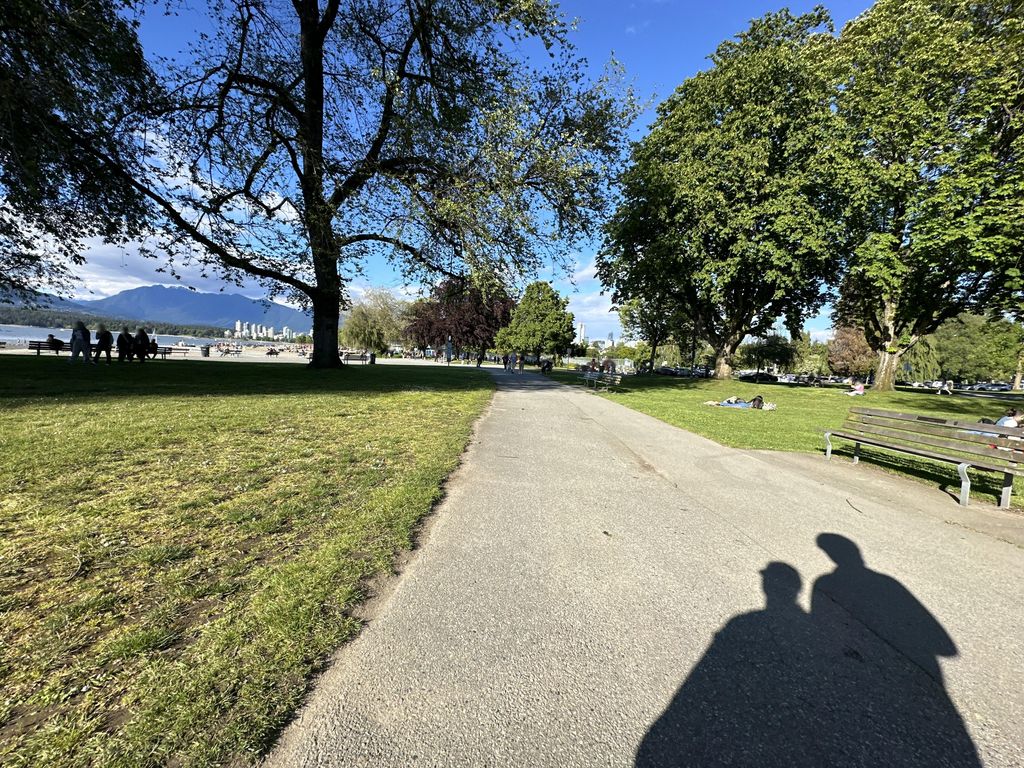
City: vancouver